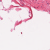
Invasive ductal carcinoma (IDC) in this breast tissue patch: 0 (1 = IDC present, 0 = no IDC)